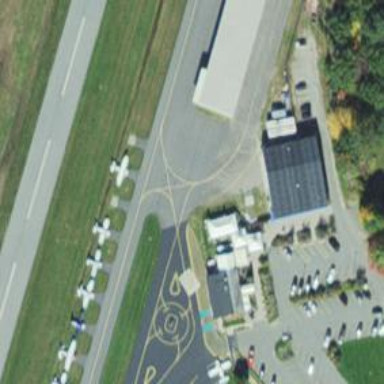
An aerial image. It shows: View of taxiway at the airport.